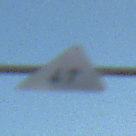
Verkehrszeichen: Gegenverkehr
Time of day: SunriseSunset
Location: Outdoor (RoadRail)
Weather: Clear
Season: NotSpecified
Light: Natural